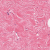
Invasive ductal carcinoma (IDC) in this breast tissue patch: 0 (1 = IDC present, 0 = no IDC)